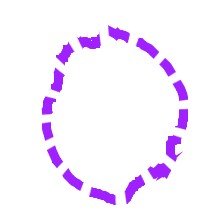
Shape: circle